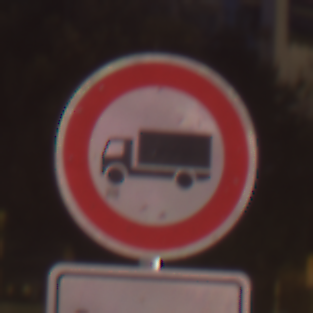
Verkehrszeichen: VerbotFuerKraftfahrzeugeUeberDreiKommaFuenfTonnen
Zusatzzeichen unten: ZeitangabenMitBeschraenkungAufWochentage8
Umgebung: Outdoor, Urban
Tageszeit: Night
Wetter: Clear
Licht: Artificial
Jahreszeit: NotSpecified
Kontrast: HighContrast